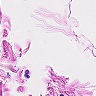
Metastatic tissue present: no